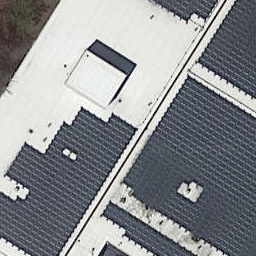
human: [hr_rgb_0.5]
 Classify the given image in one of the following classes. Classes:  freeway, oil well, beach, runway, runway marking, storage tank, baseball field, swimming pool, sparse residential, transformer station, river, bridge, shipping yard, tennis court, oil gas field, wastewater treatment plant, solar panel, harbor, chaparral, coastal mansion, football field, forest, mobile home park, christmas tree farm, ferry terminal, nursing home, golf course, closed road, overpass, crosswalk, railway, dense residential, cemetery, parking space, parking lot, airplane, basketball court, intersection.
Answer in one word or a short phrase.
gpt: solar panel